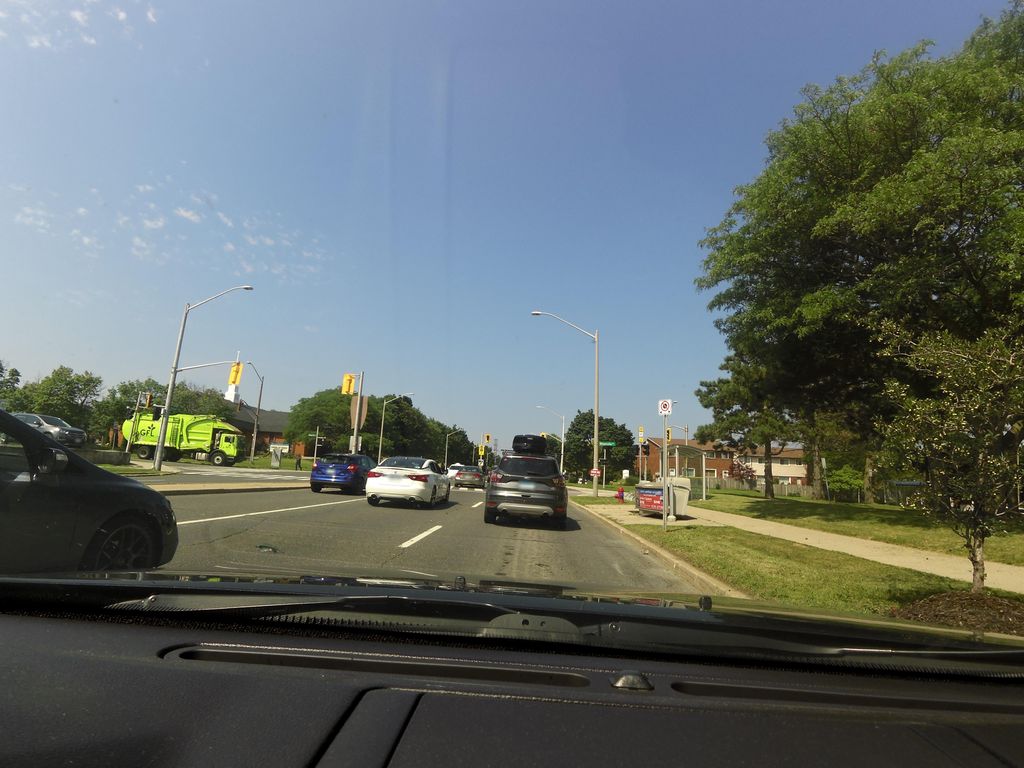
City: hamilton